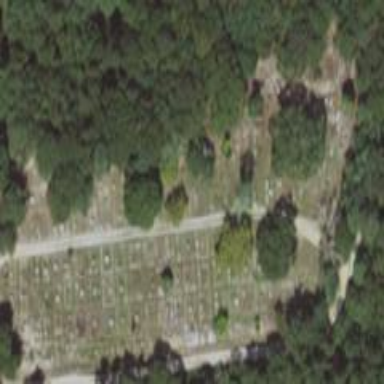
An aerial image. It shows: Historic cemetery area classified under land use. It is grave yard and also holds historic significance.